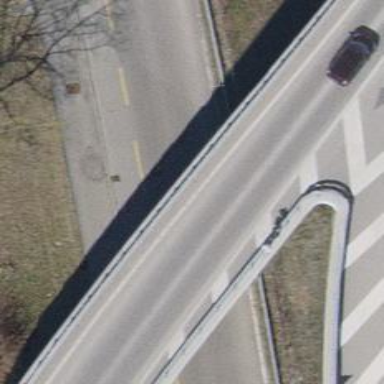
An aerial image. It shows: Secondary road on asphalt bridge.